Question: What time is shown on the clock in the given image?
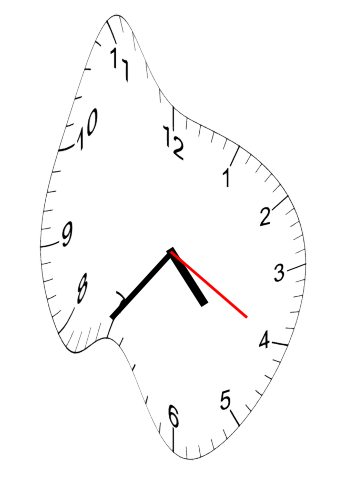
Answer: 04:36:20